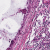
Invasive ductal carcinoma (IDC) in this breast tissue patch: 0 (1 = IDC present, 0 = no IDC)